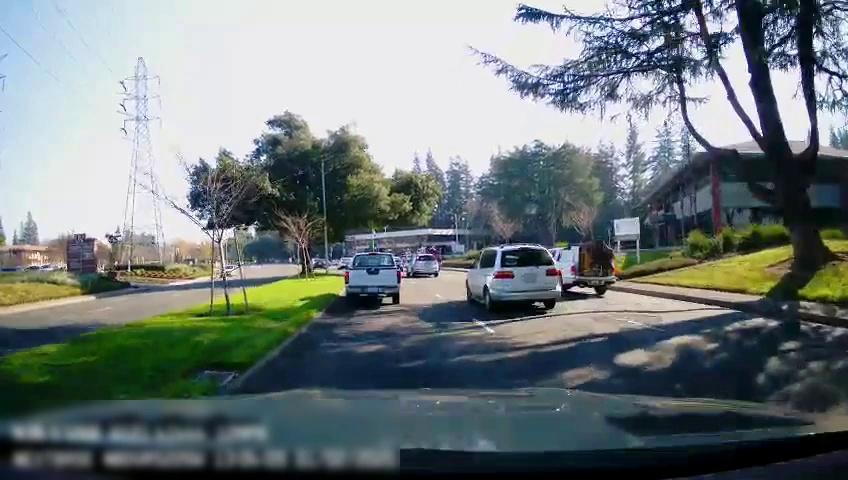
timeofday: Day
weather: Sunny
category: Drivable Space
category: Drivable Space
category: Vehicles | Car
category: Vehicles | Truck
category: Vehicles | Van
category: Vehicles | SUV
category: Vehicles | Car
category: Vehicles | Car
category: Vehicles | Truck
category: Lanes | Current Lane
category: Lanes | Current Lane